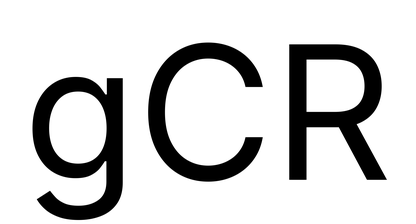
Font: Inter_Regular